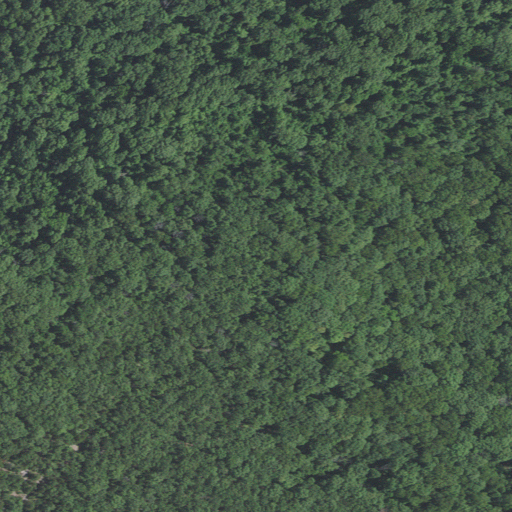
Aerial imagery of mountain in Missouri named Holladay Mountain containing deciduous forest and mixed forest